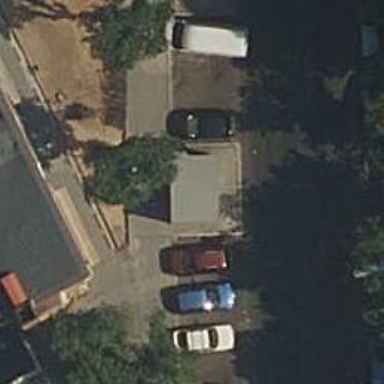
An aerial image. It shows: Kiosk.